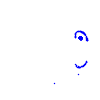
Particle: electron